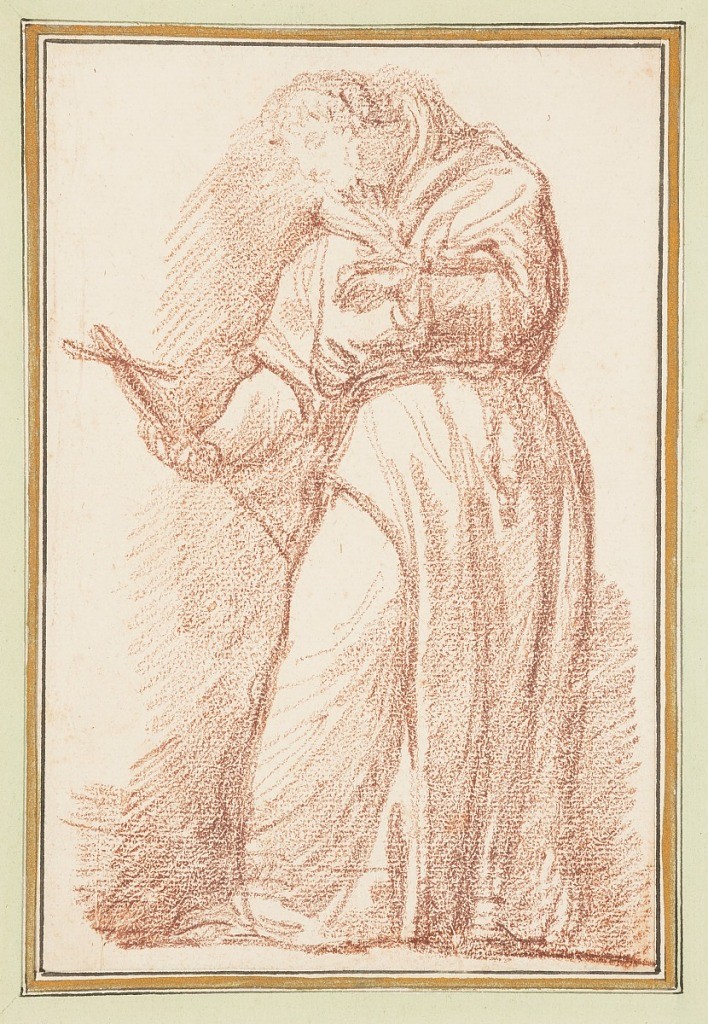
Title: St. Francis from façade of S. Silvestro in Capite
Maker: Vincenzo Felice
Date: ca. 1759–70
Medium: Red chalk on paper
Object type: Drawing
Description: Drawing after the statue by Vincenzo Felice of St. Francis on the façade of S. Silvestro in Capite in Rome. Figure in monk's robes holds a cross in his right hand and looks downward at it.